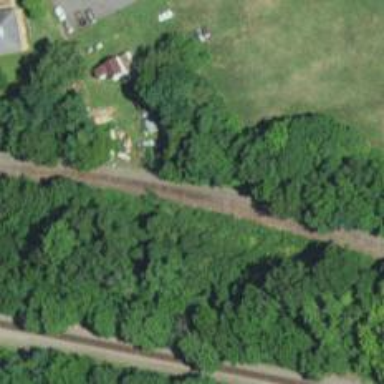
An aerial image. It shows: Railway siding with rails.